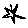
Label: star